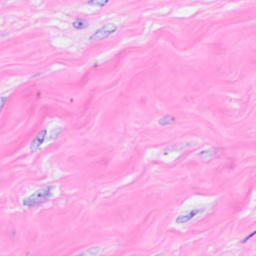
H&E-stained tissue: Breast